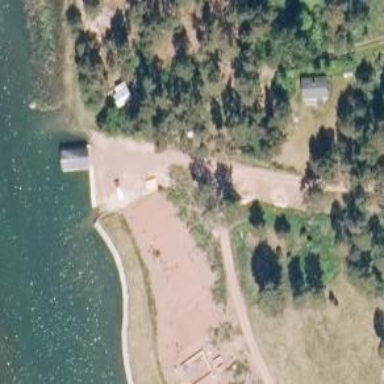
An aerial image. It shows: Slipway used as service road.